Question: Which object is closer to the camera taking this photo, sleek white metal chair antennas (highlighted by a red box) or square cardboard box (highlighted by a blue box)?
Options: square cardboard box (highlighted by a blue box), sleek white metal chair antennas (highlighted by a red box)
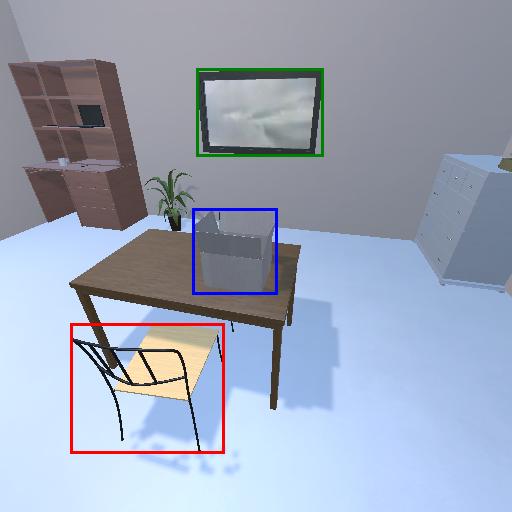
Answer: square cardboard box (highlighted by a blue box)